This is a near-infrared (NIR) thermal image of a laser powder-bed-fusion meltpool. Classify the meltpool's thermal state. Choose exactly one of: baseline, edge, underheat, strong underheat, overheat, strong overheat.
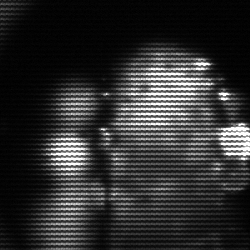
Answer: strong underheat